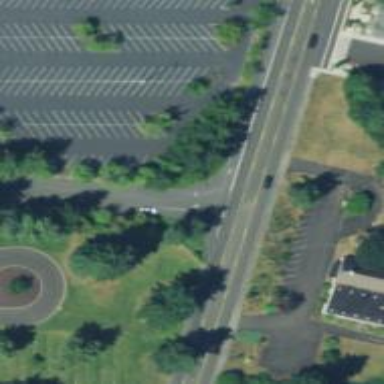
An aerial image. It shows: Secondary road with asphalt surface and sidewalk on the left side.